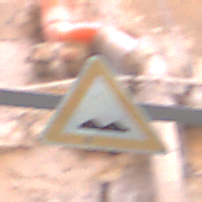
Verkehrszeichen: UnebeneFahrbahn
Umgebung: Outdoor, Urban
Tageszeit: MorningAfternoon
Wetter: Clear
Licht: Natural
Jahreszeit: NotSpecified
Kontrast: MediumContrast